Question: I'm making small project, basically CRUD type project on Codeigniter. I'm using Messi Jquery Modal Library, loading controller with Messi.load ajax.
Problem.
'''
// Edit Operator
$('.edit_details').on('click', function() {
var edit_id = $(this).attr('id');
$.getScript("<?php echo $this->config->base_url() ?>media/js/jquery-1.10.2.min.js");
Messi.load('<?php echo $this->config->base_url() ?>index.php/option/detail/' + edit_id);
$.getScript("<?php echo $this->config->base_url() ?>media/js/validation.js");
});
'''
when i load modal box with ajax, i also load jquery library and some jquery function for the modal content, for example validation.js
controller
'''
// check operator
public function detail($id)
{
$this->load->model('Option_Model', 'option');
$data['result'] = $this->option->checkOperator($id);
$data['states'] = $this->option->getStates();
$this->load->view('option', $data);
}
'''
everything works perfectly except that ajax loading problem. i almost finished project and suddenly found out, .
for example:
when i load one of that Messi modal boxes, i also use $.getscript and load ip.address.js jquery plugin, because I load some view that needs Ip Address validation. sometimes works, sometimes not. I searched everything i could, tried what i could but cannot understand the problem reason, why it works some times, and some times it does not.
I also have many ajax jquery functions in those modal boxes and they work fine, but functions, that load from $.getscript have problems sometimes.
Edited:
here is ip address declaration in my modal box.
'''
var ipAddress = (function(){
$('.ip').ipAddress();
});
ipAddress();
'''
first two Attempts did not work, third one worked.

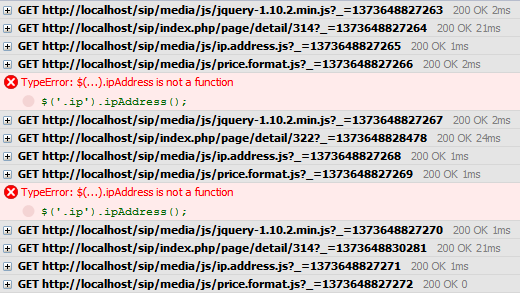
Answer: Your scripts are being loaded asynchronously, so you cannot guarantee the order they are loaded.
I'm also confused about why you're loading jquery using a jquery function '$.getScript()'...
But disregarding that, you should load scripts after their dependencies have been loaded:
'''
$.getScript('/path/to/dependency', function(data, textStatus, jqxhr) {
$.getScript('/load/dependant/script/here');
});
'''
<URL>
You should also look at Deferred objects that jQuery has that makes loading several dependencies easy:
<URL>